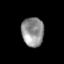
Tissue: prostate
Cell type: Fibroblasts
Senescence score: 0.7209
Nuclear area (px): 636
Mean DAPI intensity: 144.783